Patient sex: M
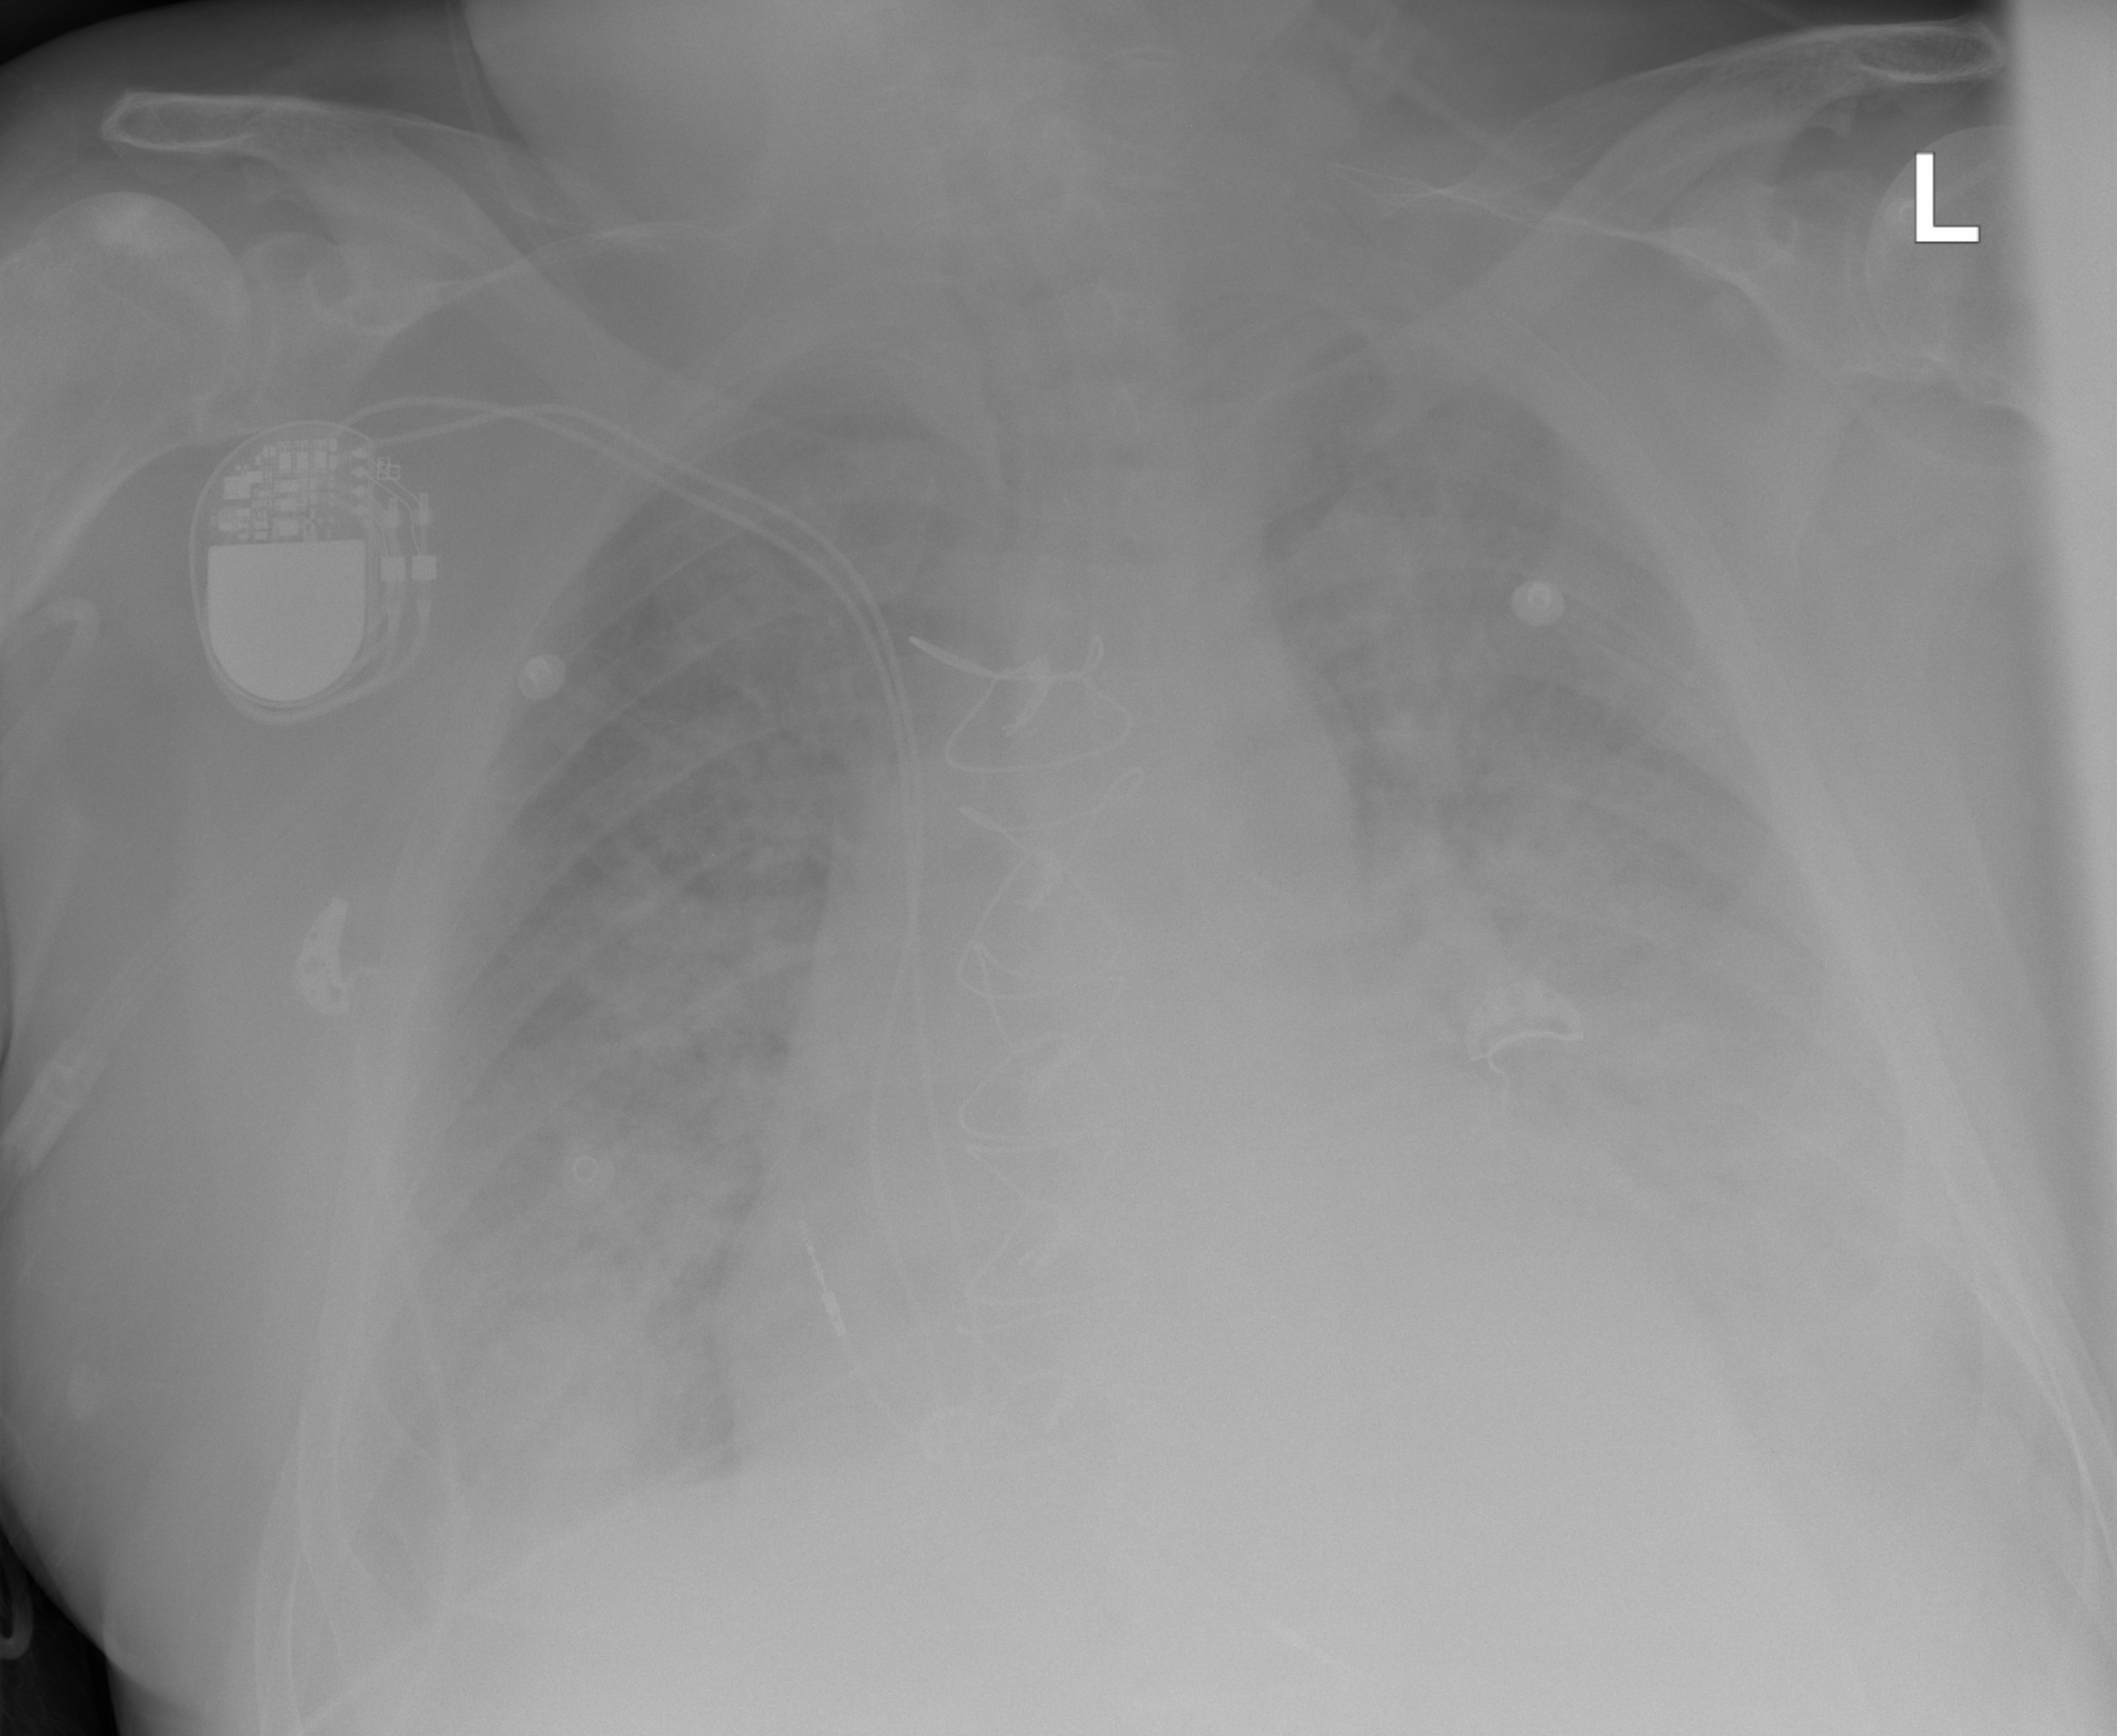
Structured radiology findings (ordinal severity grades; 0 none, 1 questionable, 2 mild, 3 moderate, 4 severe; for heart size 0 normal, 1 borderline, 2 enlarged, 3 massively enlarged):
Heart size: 2
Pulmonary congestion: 3
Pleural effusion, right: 2
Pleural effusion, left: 2
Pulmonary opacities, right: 3
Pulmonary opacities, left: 3
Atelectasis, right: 2
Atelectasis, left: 2